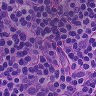
Metastatic tissue present: no